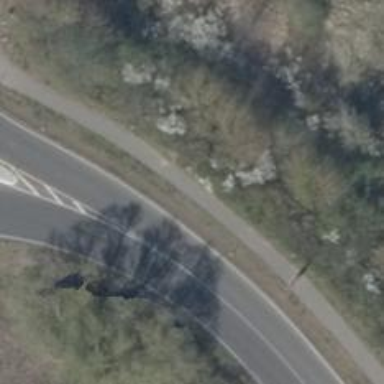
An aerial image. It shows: Asphalt cycleway.